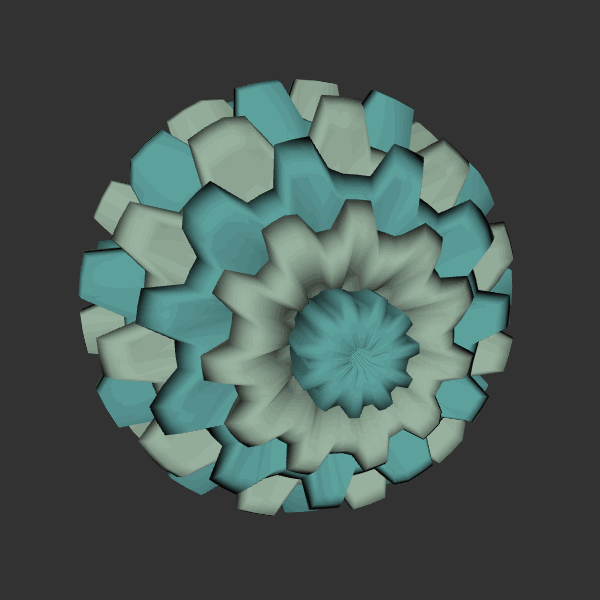
Background: dark